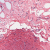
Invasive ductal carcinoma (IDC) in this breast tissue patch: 0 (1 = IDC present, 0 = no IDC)